Field crop: tomato
Growth stage: 1
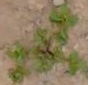
Species: portulaca